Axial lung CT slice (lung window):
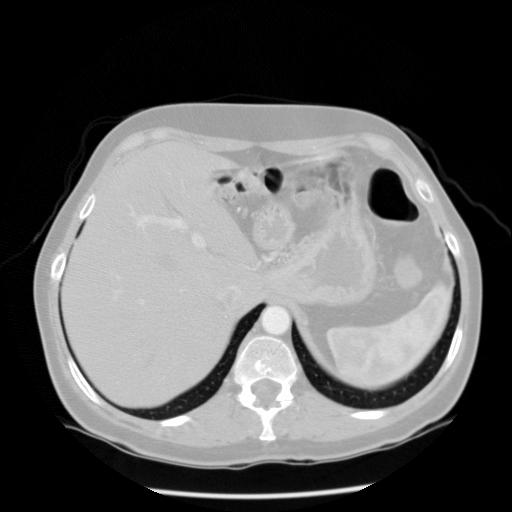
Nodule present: no